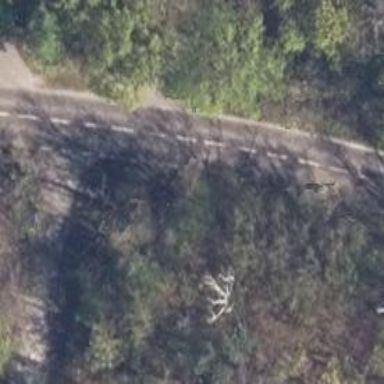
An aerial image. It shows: Paved tertiary road.